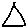
Label: triangle